Field crop: maize
Growth stage: 1
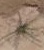
Species: salsola